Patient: sex F, age 33
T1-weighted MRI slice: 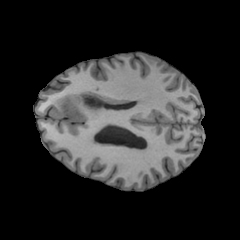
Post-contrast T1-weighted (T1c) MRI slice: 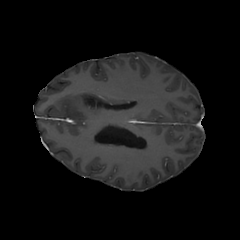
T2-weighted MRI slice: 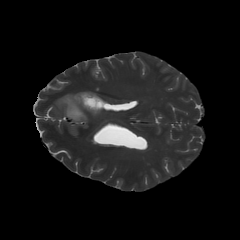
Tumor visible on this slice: yes
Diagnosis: Astrocytoma, IDH-mutant
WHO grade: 4